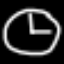
Label: clock